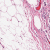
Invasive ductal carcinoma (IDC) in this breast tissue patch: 0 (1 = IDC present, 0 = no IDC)